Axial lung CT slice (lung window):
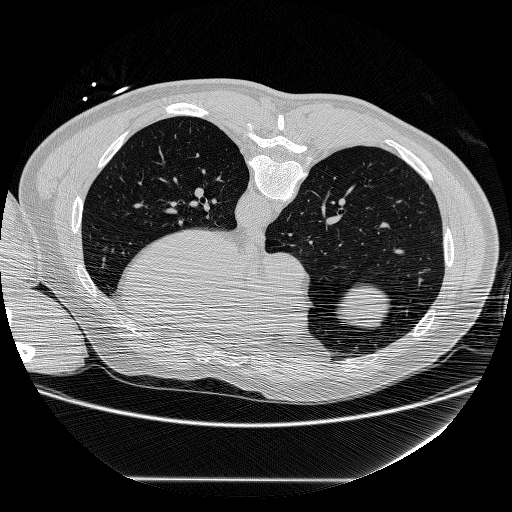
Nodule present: no